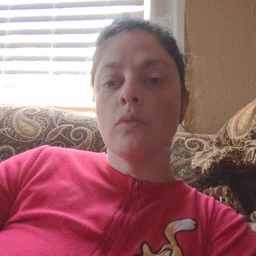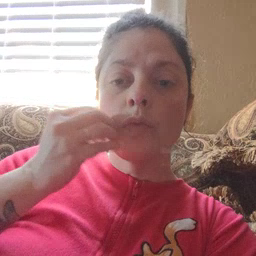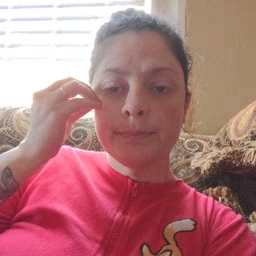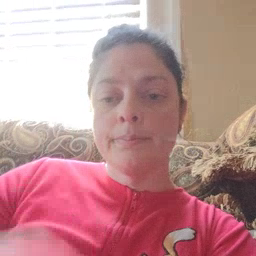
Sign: home